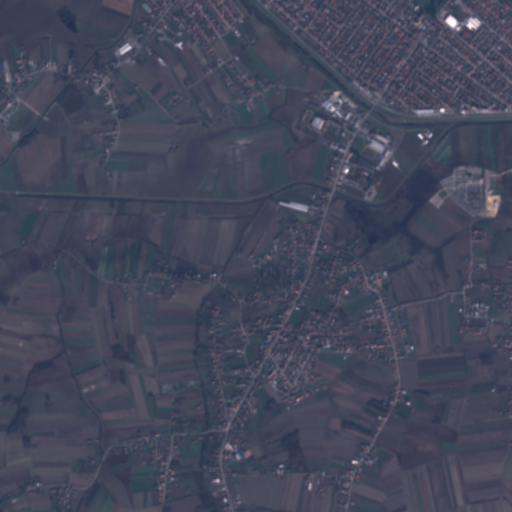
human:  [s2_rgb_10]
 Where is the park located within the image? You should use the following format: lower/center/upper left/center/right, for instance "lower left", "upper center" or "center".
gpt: The park is located in the upper right of the image.
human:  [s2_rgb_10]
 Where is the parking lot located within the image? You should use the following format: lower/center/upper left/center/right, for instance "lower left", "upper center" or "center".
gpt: The parking lot is located in the upper right of the image.
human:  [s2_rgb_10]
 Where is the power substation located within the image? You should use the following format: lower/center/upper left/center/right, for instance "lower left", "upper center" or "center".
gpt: The power substation is located in the upper right of the image.
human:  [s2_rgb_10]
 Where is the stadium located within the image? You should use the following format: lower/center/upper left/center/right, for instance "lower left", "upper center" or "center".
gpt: The stadium is located in the upper right of the image.
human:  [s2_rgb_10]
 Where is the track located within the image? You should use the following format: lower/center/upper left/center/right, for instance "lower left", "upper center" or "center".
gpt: The track is located in the upper right of the image.
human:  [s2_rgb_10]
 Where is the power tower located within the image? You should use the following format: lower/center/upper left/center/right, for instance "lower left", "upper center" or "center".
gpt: There is no power tower in the image.